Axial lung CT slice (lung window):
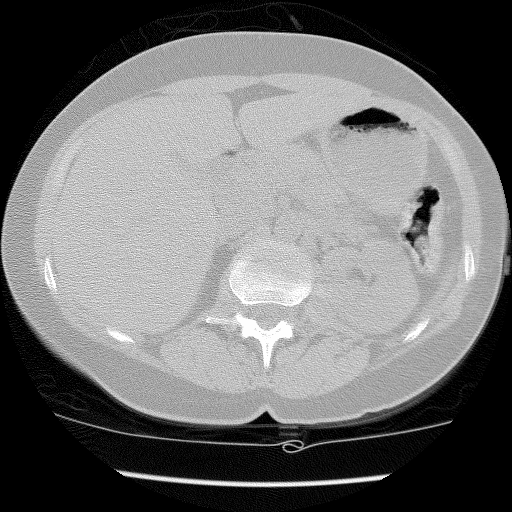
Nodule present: no